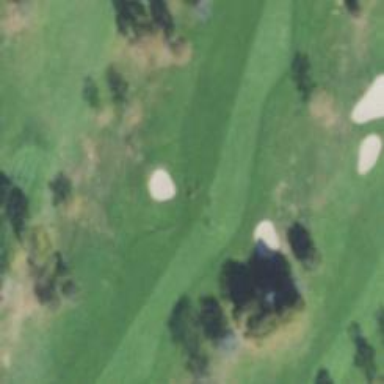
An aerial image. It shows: Golf hole.